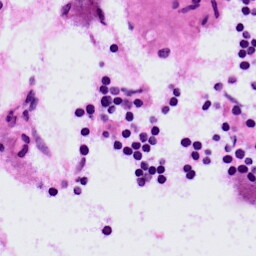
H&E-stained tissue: LymphNode